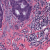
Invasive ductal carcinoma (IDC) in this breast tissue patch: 1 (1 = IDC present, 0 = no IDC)